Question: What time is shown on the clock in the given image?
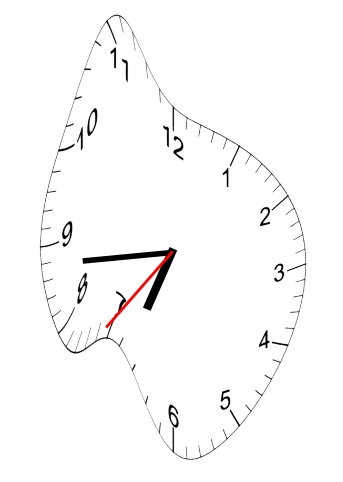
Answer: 06:43:36